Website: macys
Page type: billing-address
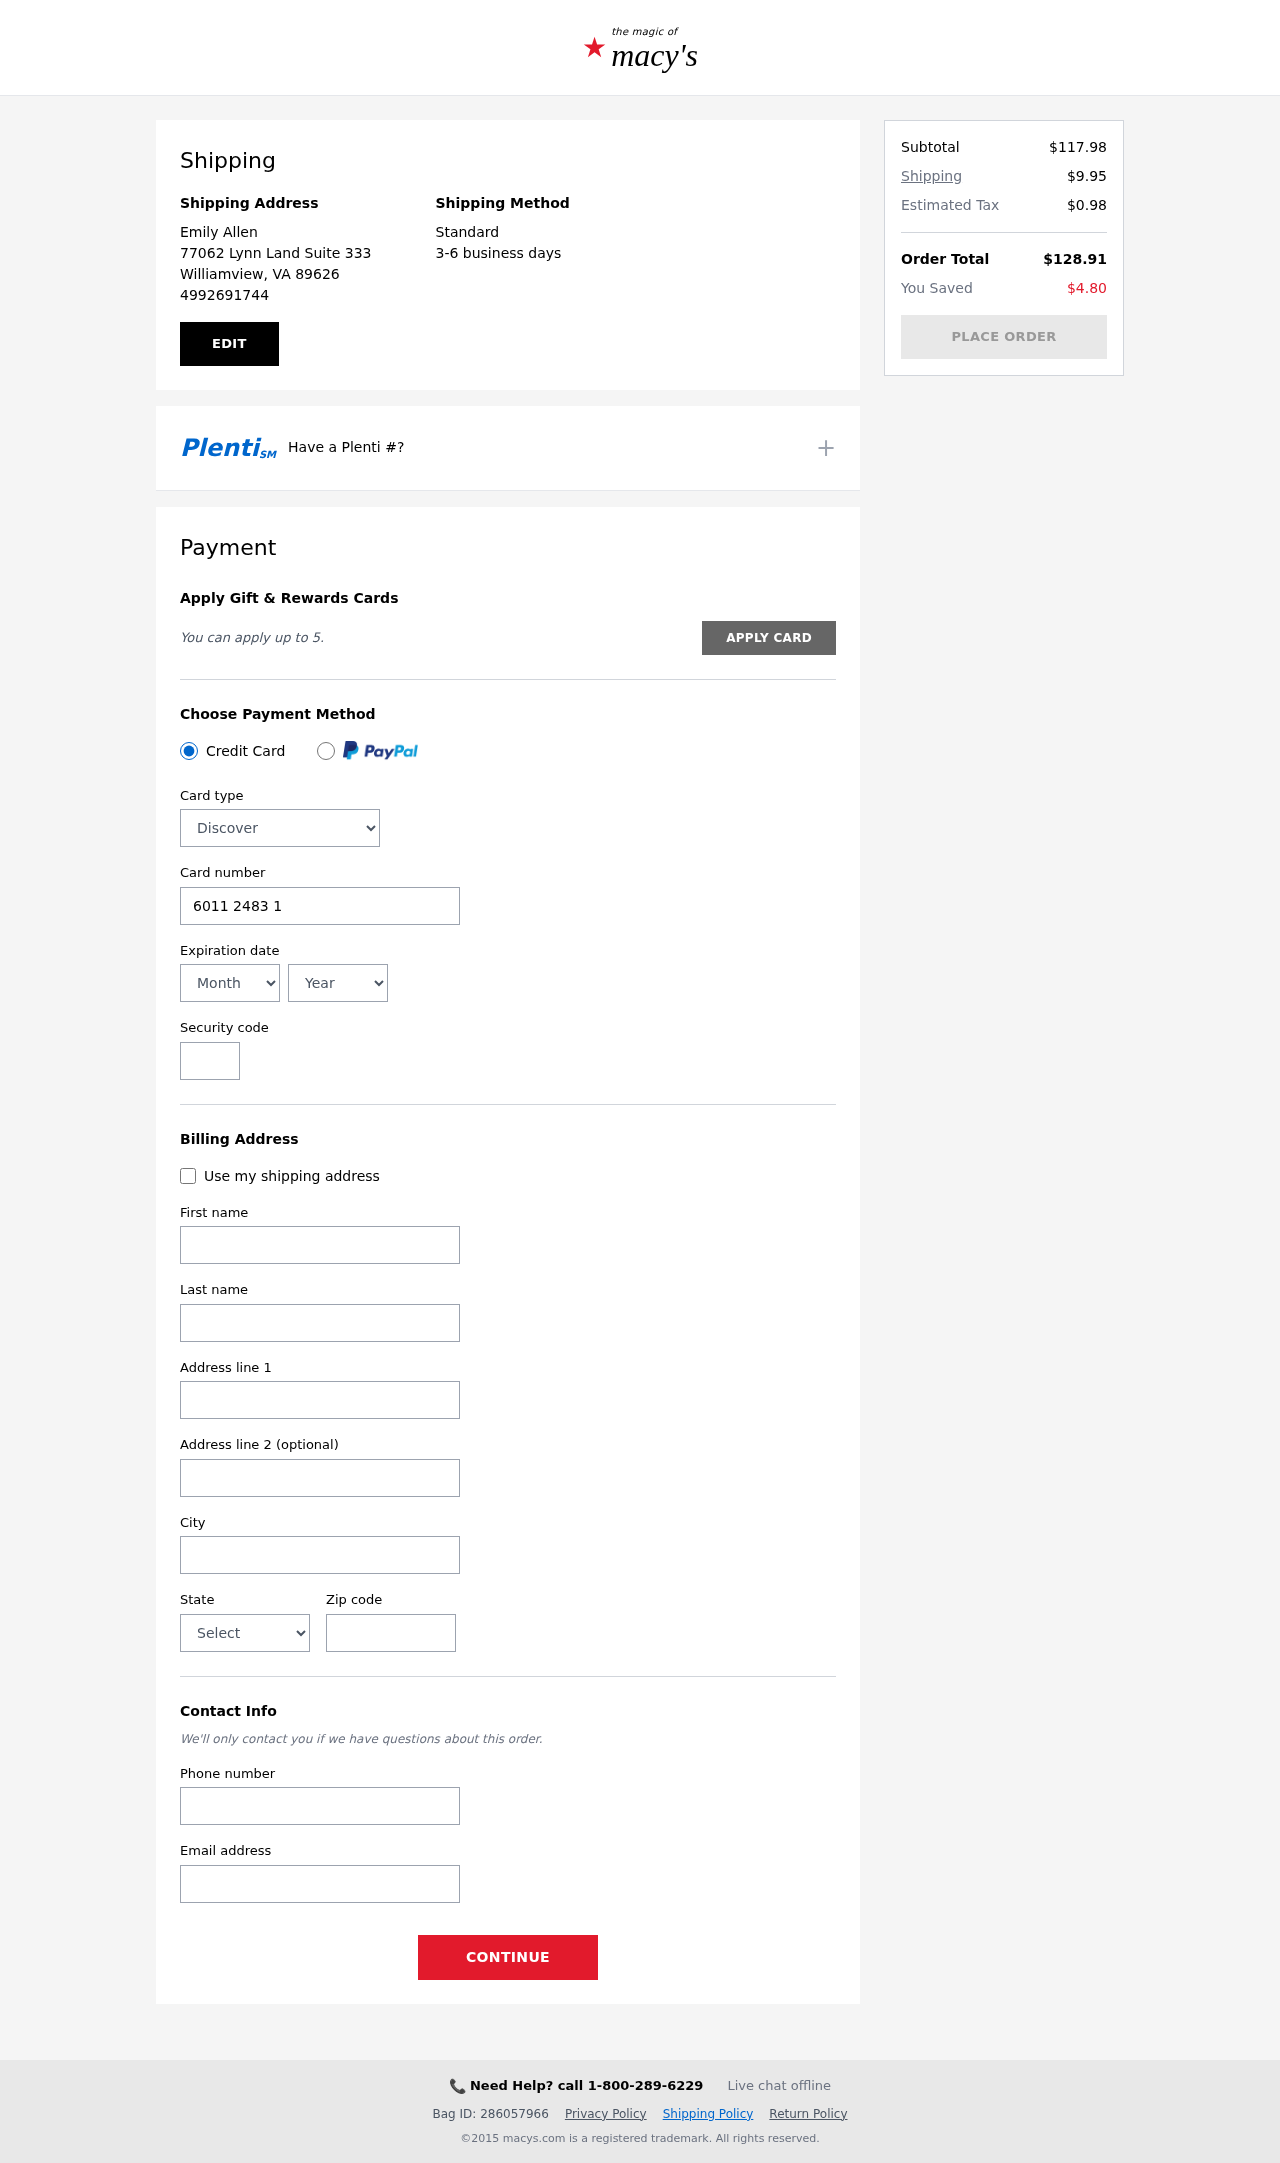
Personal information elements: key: PII_CARD_CVV
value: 668
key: PII_CARD_EXPIRY_MONTH
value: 03
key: PII_CARD_EXPIRY_YEAR
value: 27
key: PII_CARD_NUMBER
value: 6011 2483 1685 1251
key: PII_CARD_TYPE
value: Discover
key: PII_CITY
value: Williamview
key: PII_CITY_STATE_ZIP
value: Williamview, VA 89626
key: PII_EMAIL
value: emily.allen@gmail.com
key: PII_FIRSTNAME
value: Emily
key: PII_FULLNAME
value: Emily Allen
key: PII_LASTNAME
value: Allen
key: PII_PHONE
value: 4992691744
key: PII_POSTCODE
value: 89626
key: PII_STATE
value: Virginia
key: PII_STREET
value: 77062 Lynn Land Suite 333
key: PII_STREET2
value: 22967 Frye Ports Suite 112
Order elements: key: ORDER_SUBTOTAL
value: $117.98
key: ORDER_SHIPPING_COST
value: $9.95
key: ORDER_TAX
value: $0.98
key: ORDER_TOTAL
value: $128.91
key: ORDER_SAVINGS
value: $4.80